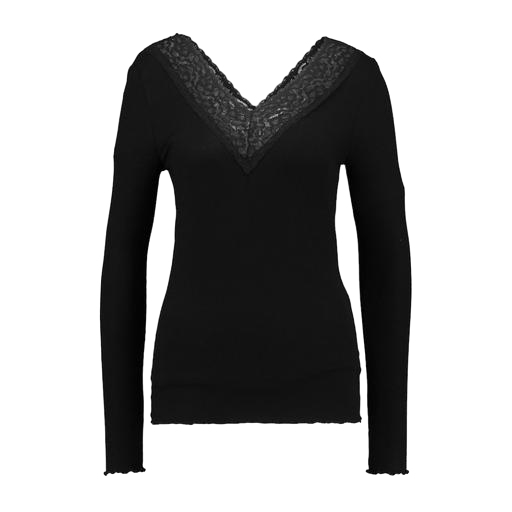
black eliza long-sleeved top, black v-neck top only macy, black long-sleeve v-neck top, white background